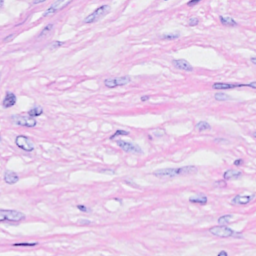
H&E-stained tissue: Breast